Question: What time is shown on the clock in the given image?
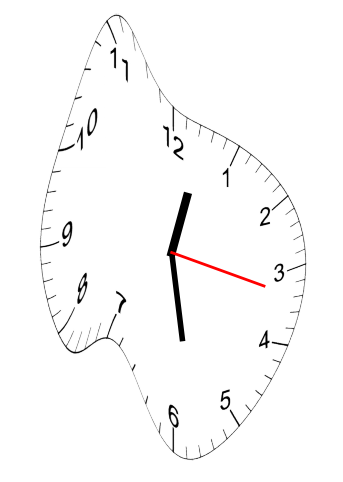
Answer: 12:28:17